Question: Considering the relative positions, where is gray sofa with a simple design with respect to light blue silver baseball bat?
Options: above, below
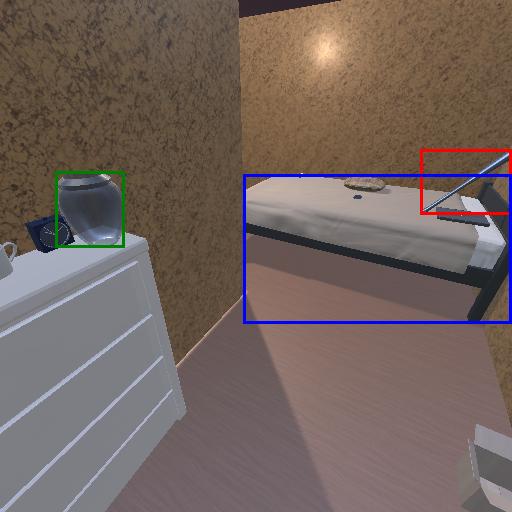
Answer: above